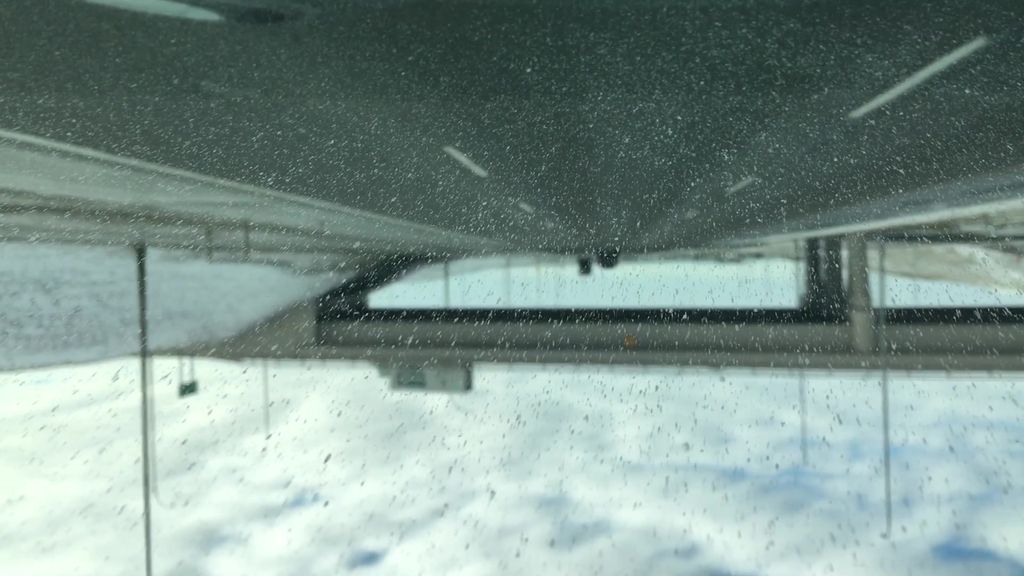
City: calgary